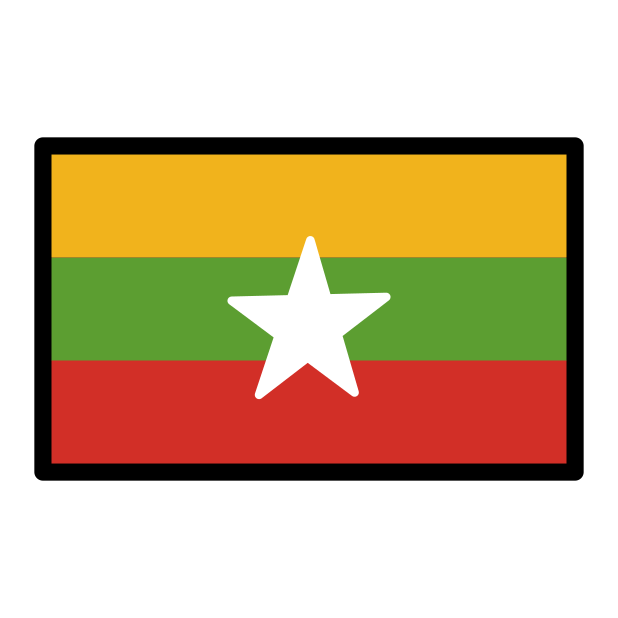
flag: Myanmar (Burma)